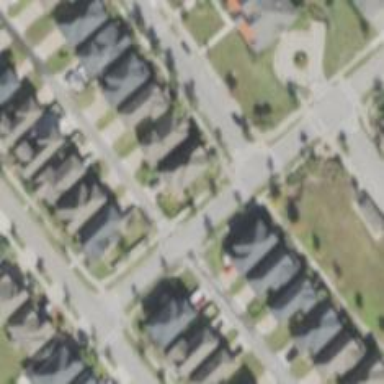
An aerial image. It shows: Residential road.